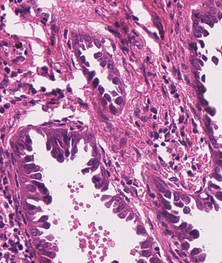
Tumor epithelial tissue: yes
Tumor-associated stroma tissue: yes
Normal tissue: no